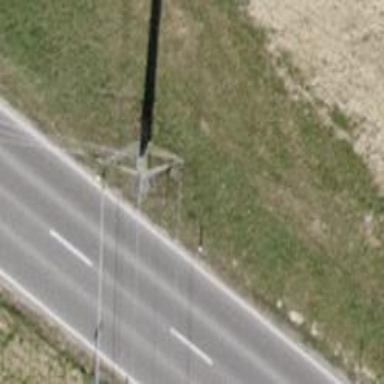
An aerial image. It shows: Power line with three cables.